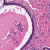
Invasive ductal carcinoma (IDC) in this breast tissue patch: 0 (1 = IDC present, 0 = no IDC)